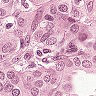
Metastatic tissue present: yes